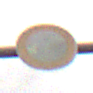
Verkehrszeichen: VerbotFahrzeugeAllerArt
Umgebung: Outdoor, Nature
Tageszeit: Midday
Wetter: Overcast
Licht: Natural
Jahreszeit: NotSpecified
Kontrast: LowContrast